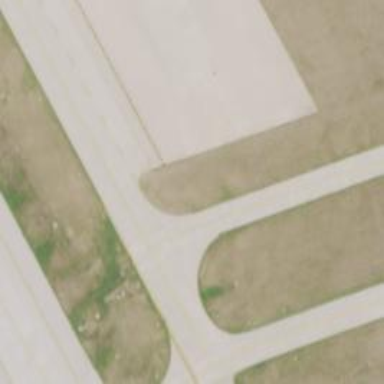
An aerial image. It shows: Image of taxiway at airport.